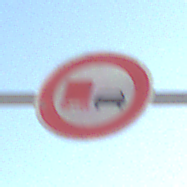
Verkehrszeichen: UeberholverbotKraftfahrzeuge
Umgebung: Outdoor, Nature
Tageszeit: MorningAfternoon
Wetter: Clear
Licht: Natural
Jahreszeit: NotSpecified
Kontrast: HighContrast